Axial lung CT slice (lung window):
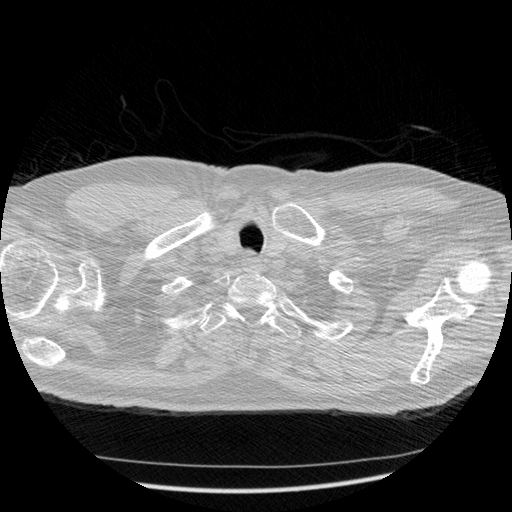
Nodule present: no